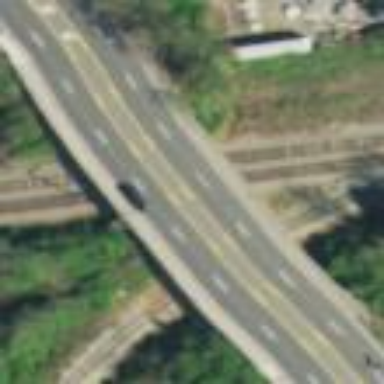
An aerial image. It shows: Man-made overpass bridge.